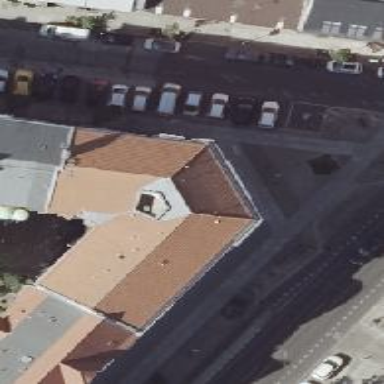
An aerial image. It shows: Building that houses gallery.